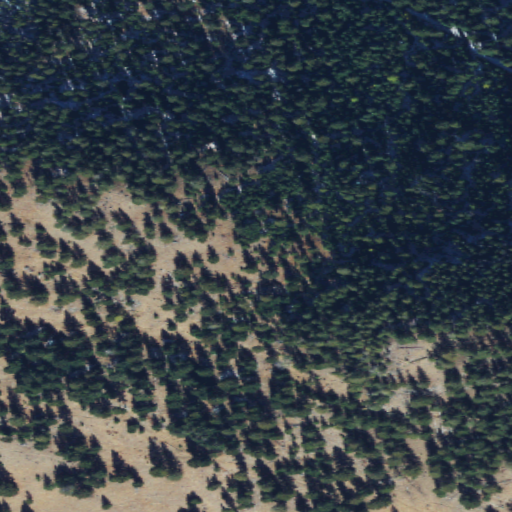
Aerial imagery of ridge(s) in Washington named Duncan Ridge containing evergreen forest, shrub, medium intensity development, open development, and low intensity development